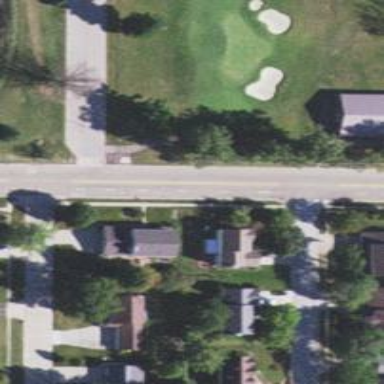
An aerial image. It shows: Service road designated as golf cart path.